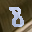
Label: 8